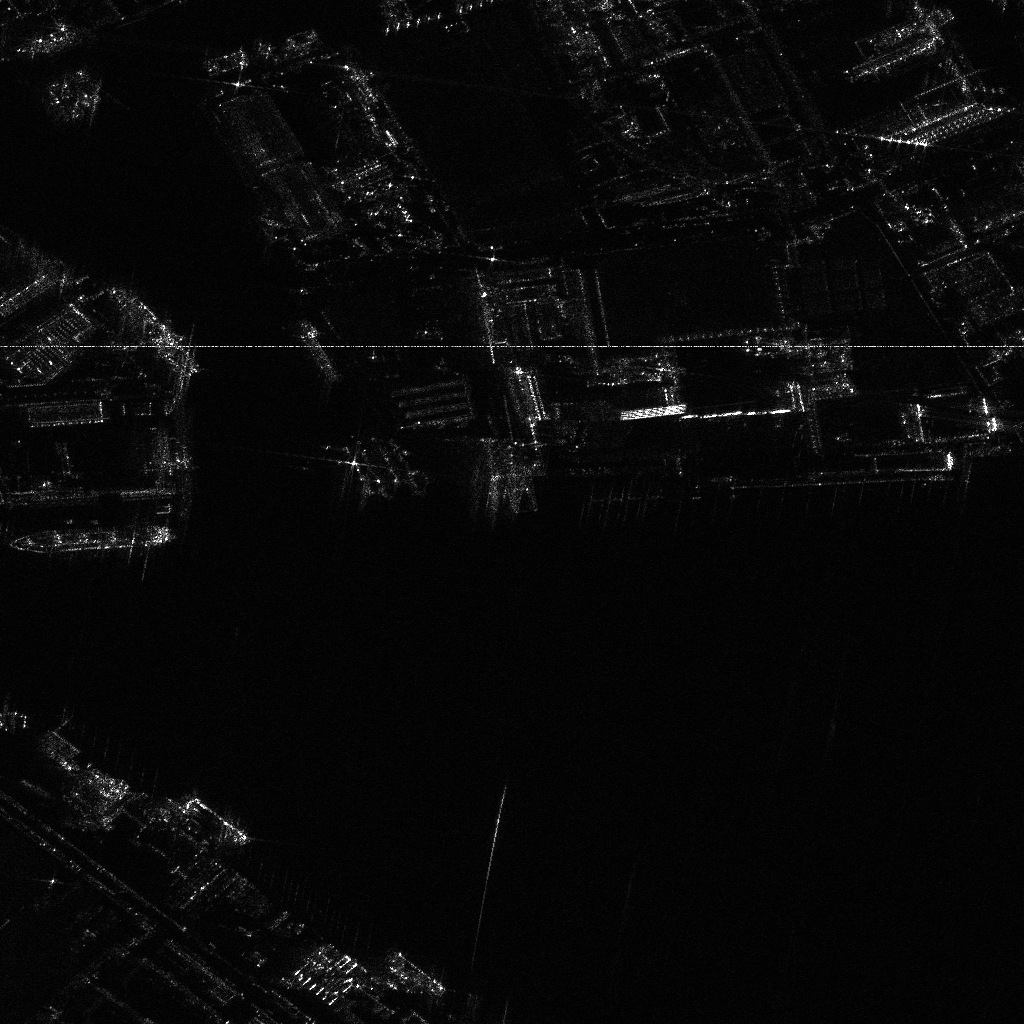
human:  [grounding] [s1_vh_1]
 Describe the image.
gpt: In the satellite image, there is  <ref>1 medium ore-oil </ref> <box>[[7, 44, 10, 61, 85]]</box> located at left,  <ref>1 medium container </ref> <box>[[37, 94, 43, 96, 43]]</box> located at bottom.